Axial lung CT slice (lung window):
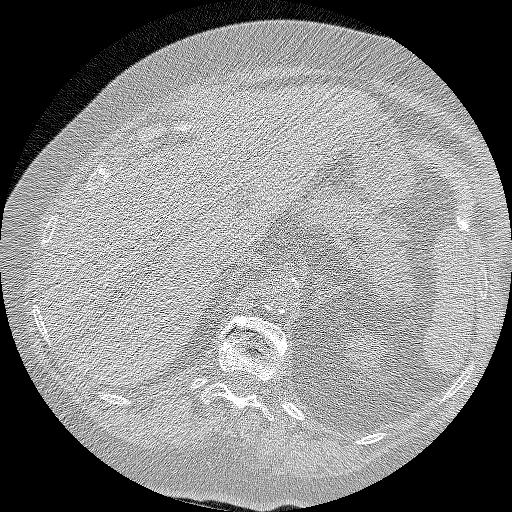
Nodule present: no